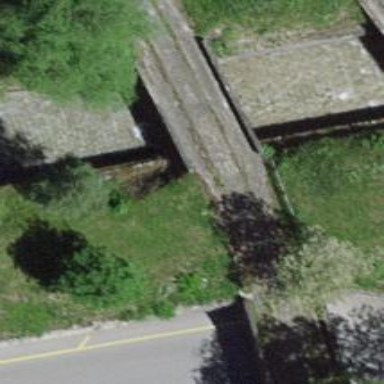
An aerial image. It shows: Disused railway bridge with one track. It is spur service.